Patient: sex F, age 63
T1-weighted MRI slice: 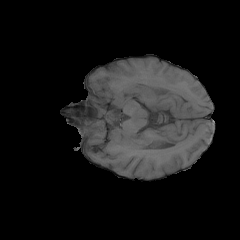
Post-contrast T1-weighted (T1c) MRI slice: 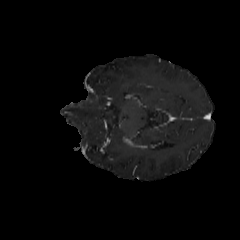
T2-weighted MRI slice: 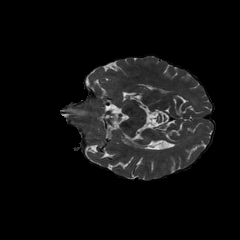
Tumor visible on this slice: yes
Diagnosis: Glioblastoma, IDH-wildtype
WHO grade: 4